Question:
I love overcast and am getting into iOS development. I see this style of screen a lot.
From what I gather this is a table view with cells and then headers but how is the part at the bottom added in and also the subtitle pieces of text below each row.
I can't seem to find a way in storyboard to do this.
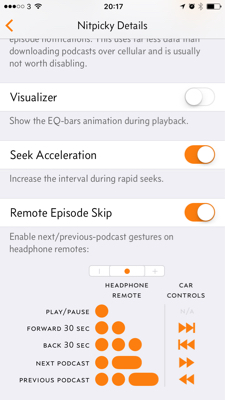
Answer: You can drag a 'UIView' object into your 'UITableView' instance in Interface Builder and then configure it the way that you want to.
When you drag a 'UIView' into your 'UITableView', just drag it to the top, just above the top-most 'UITableViewCell' in your 'UITableView' to create a header. To create a footer, just drag it below the intended 'UITableViewCell'. You can then resize the view and lay it out to your content.
Also, if you would like to do it programmatically, have a look at the 'UITableViewHeaderFooterView'.
You can also create header views and footer views for sections by implementing methods of the 'UITableViewDelegate' protocol such as: 'tableView:viewForHeaderInSection:' and 'tableView:viewForFooterInSection:'.